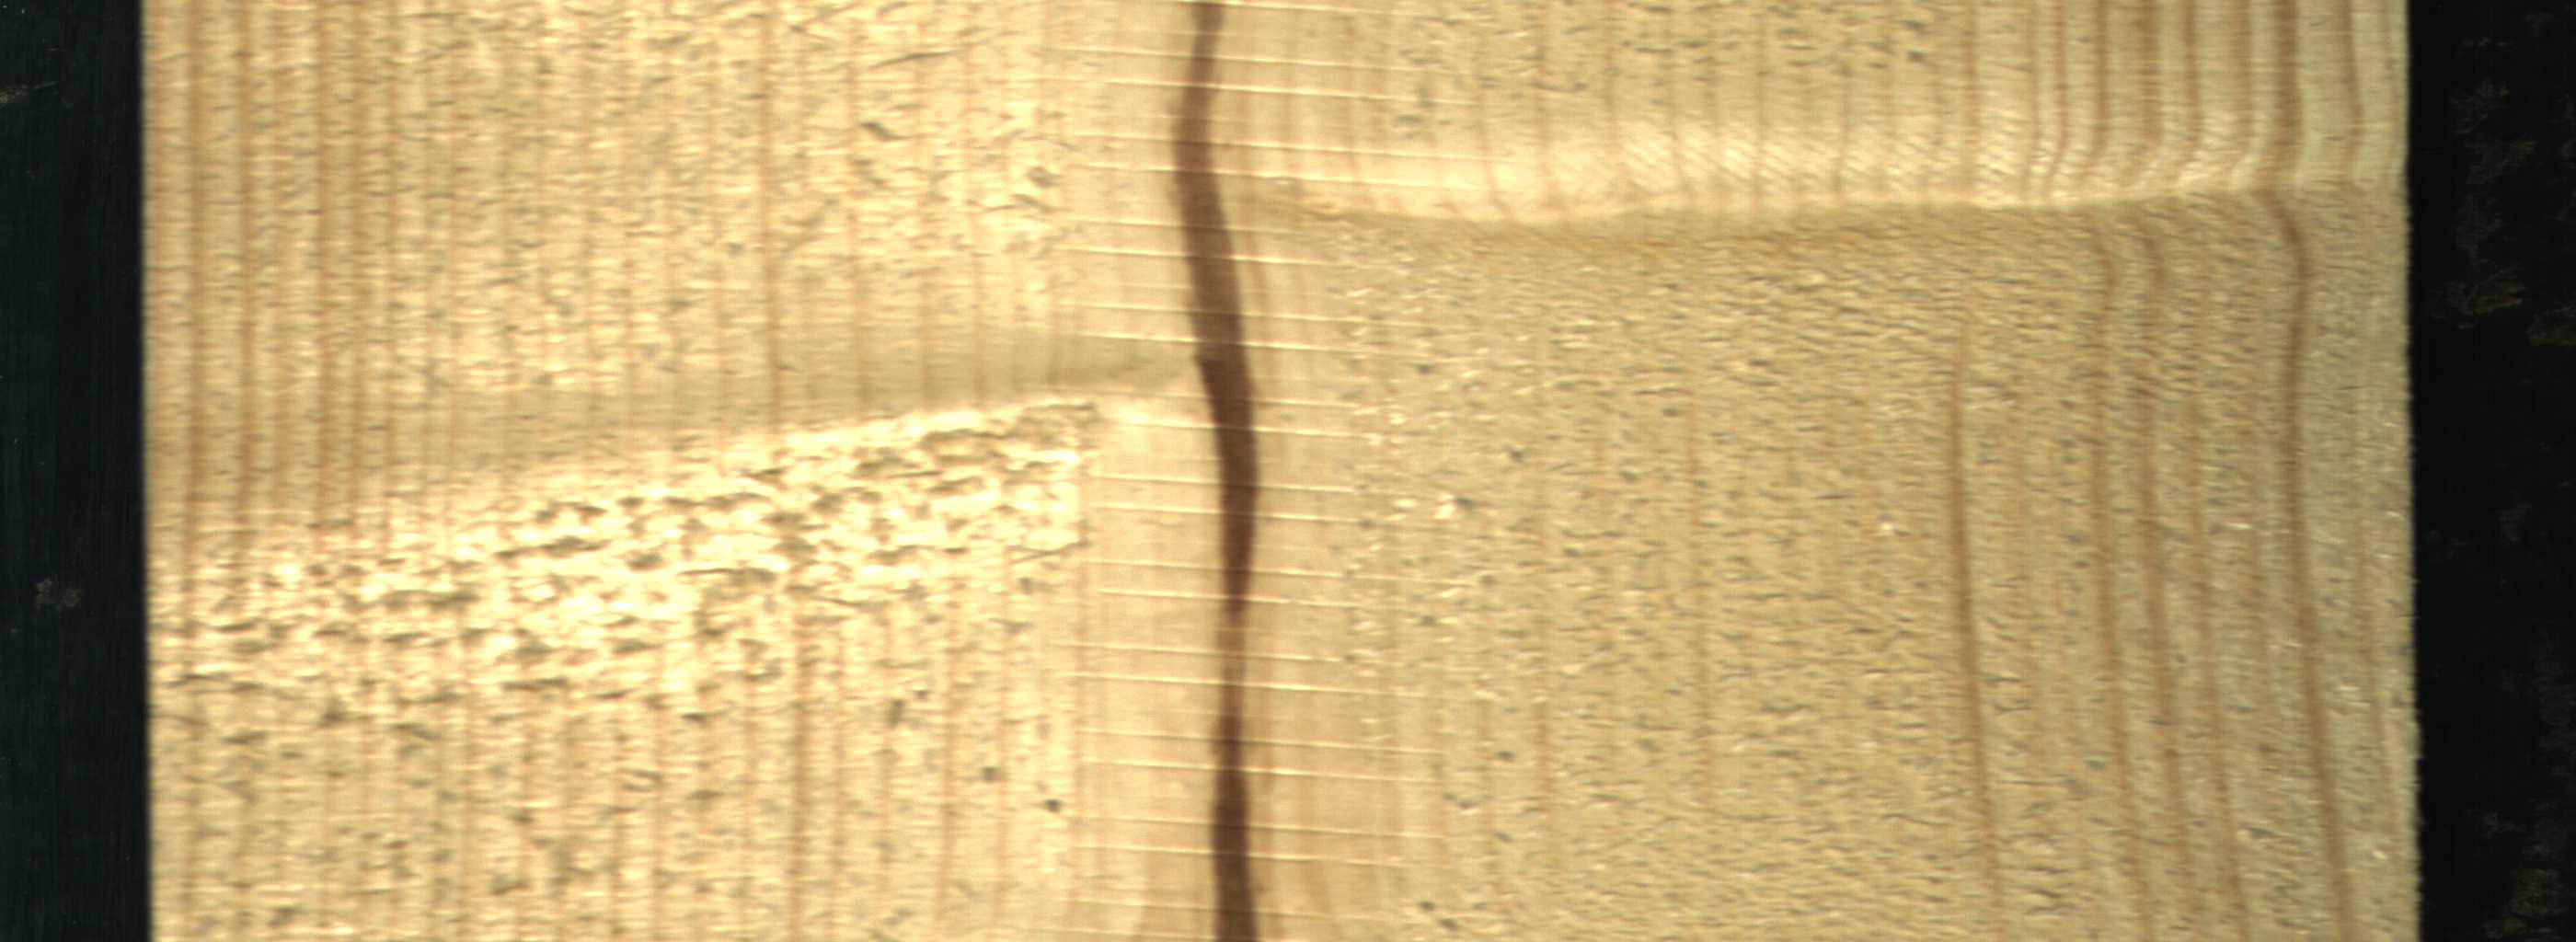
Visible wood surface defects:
Marrow
Marrow